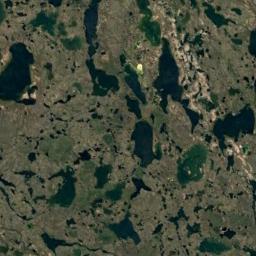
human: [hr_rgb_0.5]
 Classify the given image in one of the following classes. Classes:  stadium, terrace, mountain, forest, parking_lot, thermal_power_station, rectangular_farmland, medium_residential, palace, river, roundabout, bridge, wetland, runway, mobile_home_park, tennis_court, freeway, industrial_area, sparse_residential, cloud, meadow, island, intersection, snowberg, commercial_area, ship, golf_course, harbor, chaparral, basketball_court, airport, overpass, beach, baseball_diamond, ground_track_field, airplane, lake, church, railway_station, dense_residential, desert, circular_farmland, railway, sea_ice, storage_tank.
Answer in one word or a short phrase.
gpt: wetland